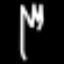
Label: fork